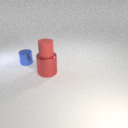
small blue metal cylinder to the left of large red metal cylinder